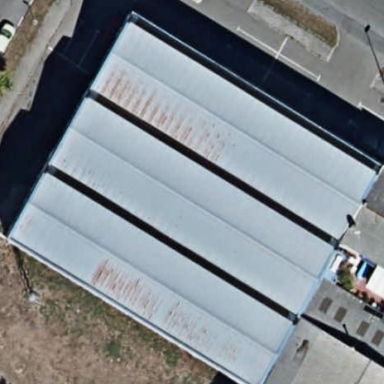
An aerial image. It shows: Industrial building with saltbox-shaped roof.